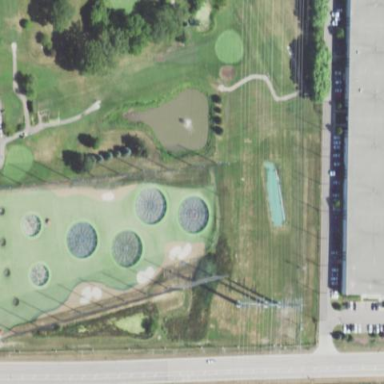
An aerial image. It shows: Grassy area designated for driving range golf.